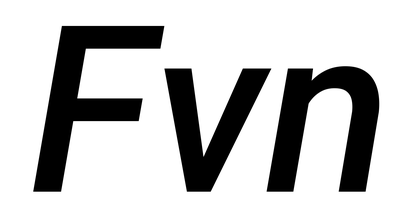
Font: Roboto-Italic_Medium_Italic